Interaction volume radius: 10 \u00c5
Interaction volume height: 15 \u00c5
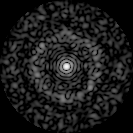
Disorder parameter: 0.8619